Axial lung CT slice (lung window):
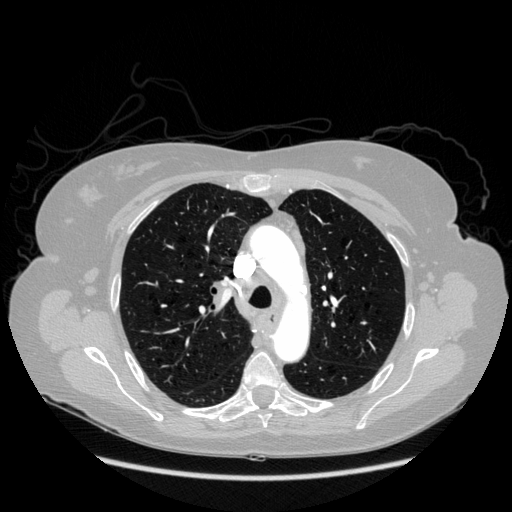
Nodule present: no